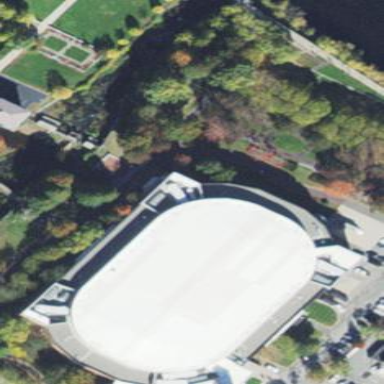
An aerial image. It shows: Stadium building designed for ice hockey matches.